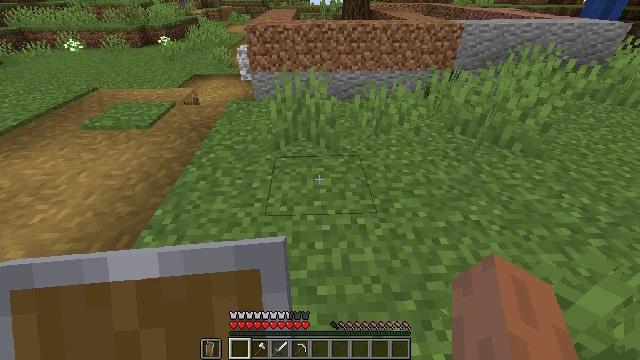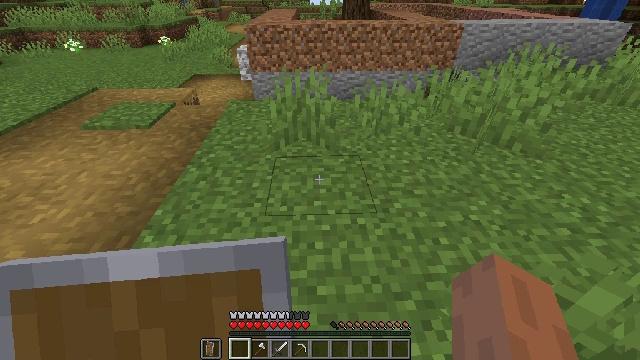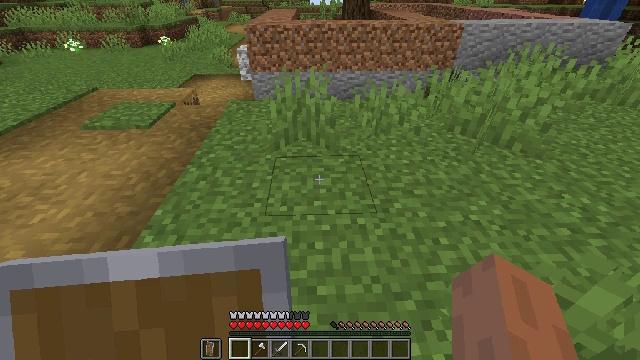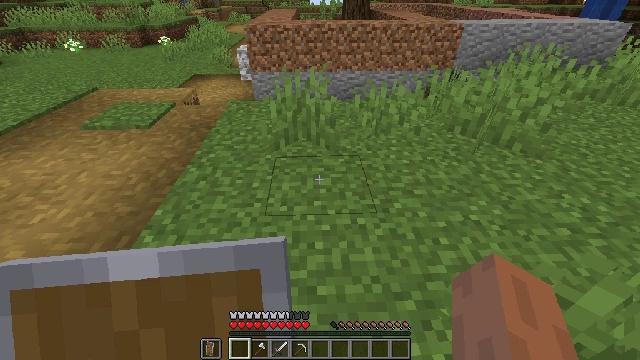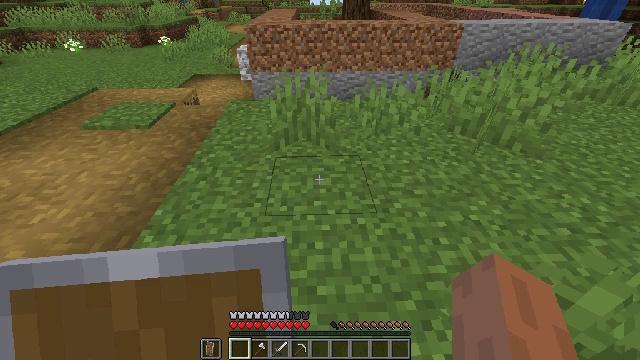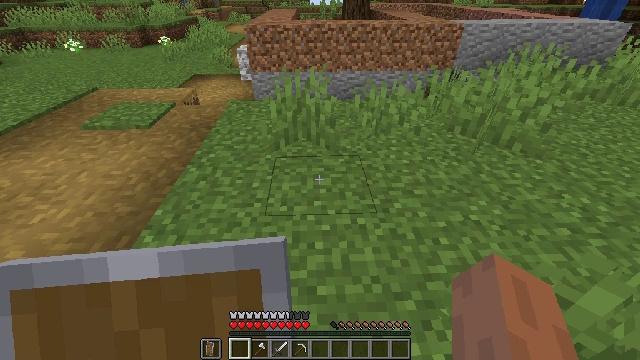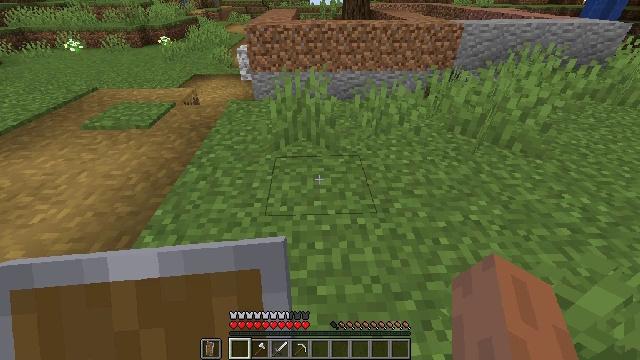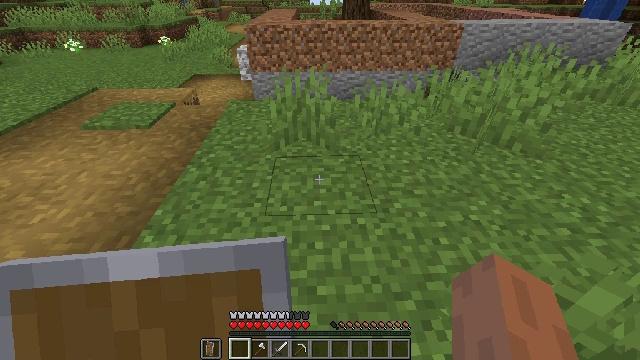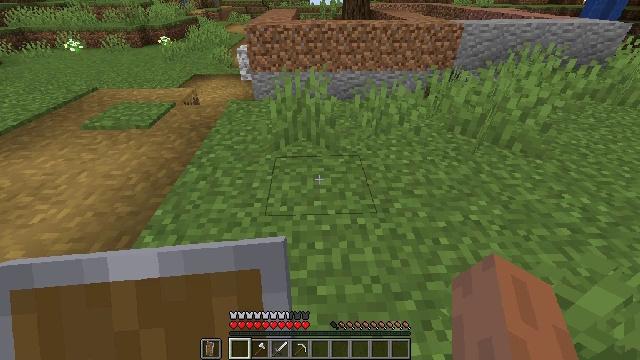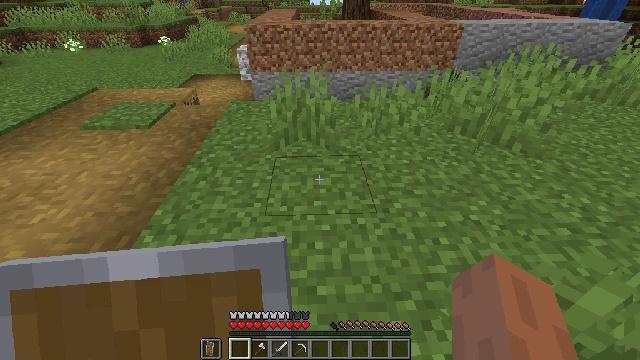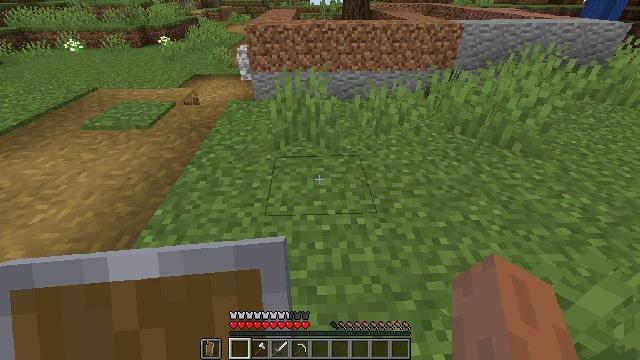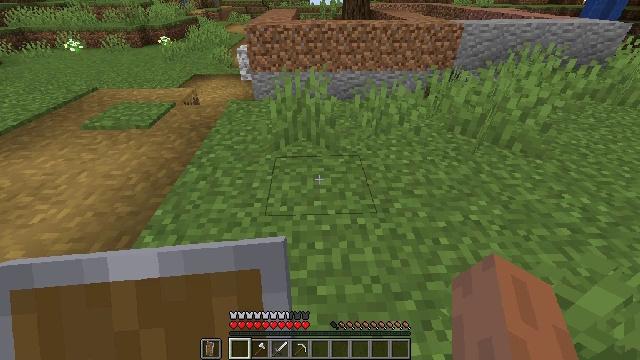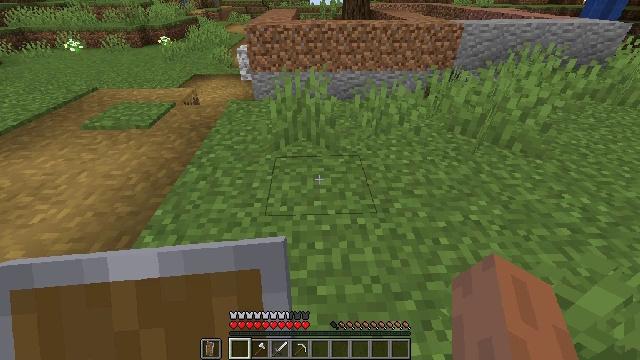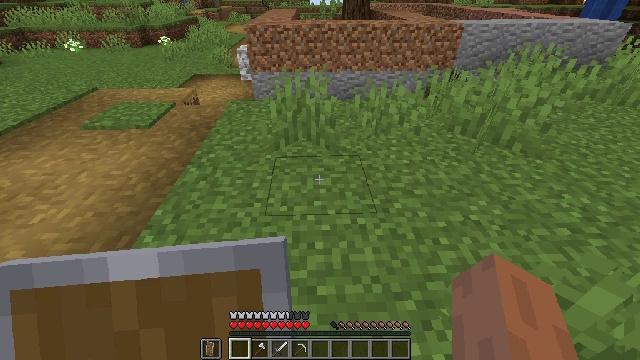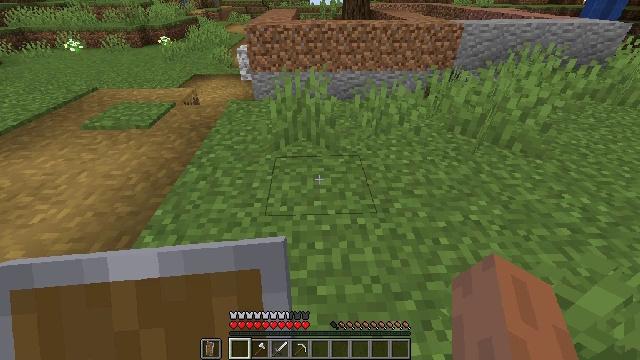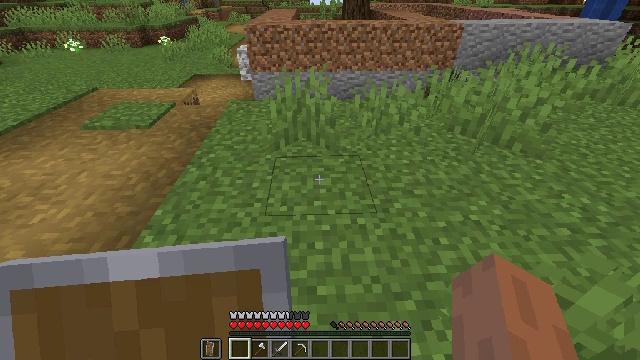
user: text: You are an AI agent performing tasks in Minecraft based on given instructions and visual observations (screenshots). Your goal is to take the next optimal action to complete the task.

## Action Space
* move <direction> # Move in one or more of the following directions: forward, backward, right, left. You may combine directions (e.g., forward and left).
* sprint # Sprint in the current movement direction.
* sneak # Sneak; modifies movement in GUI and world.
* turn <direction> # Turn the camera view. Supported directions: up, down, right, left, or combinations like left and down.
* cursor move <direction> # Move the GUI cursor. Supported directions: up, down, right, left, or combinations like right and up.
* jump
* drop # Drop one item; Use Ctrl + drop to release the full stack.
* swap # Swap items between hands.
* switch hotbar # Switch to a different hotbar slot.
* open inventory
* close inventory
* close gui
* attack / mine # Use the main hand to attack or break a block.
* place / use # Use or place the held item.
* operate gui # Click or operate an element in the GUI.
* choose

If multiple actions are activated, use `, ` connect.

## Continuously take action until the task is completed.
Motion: motion action
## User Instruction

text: craft item air
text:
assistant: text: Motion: no_op
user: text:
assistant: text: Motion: no_op
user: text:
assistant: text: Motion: no_op
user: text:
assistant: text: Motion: no_op
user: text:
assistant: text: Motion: no_op
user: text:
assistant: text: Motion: no_op
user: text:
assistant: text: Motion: no_op
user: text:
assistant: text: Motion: no_op
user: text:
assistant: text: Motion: no_op
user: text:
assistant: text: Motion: no_op
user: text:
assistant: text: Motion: no_op
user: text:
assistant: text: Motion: no_op
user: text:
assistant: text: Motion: no_op
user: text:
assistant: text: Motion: no_op
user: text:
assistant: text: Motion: no_op
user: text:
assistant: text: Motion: no_op
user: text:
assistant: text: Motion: no_op
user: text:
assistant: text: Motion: no_op
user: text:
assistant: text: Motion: no_op
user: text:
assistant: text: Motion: no_op
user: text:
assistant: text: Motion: no_op
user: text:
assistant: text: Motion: no_op
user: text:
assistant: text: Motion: no_op
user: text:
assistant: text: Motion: no_op
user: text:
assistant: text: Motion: no_op
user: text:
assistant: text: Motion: no_op
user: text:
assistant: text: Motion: no_op
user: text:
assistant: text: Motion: no_op
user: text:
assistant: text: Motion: no_op
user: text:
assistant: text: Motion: no_op